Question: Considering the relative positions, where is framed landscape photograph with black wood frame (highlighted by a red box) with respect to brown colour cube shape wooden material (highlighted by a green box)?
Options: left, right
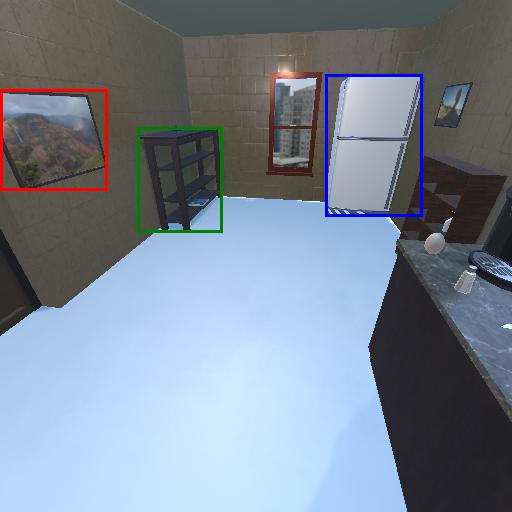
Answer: left